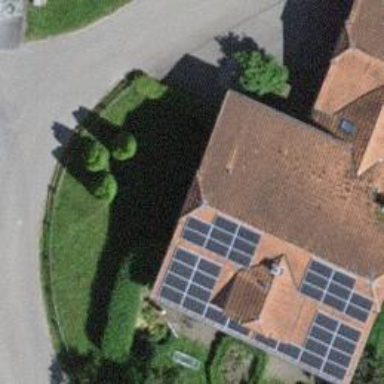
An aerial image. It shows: Solar power generator using photovoltaic panels.